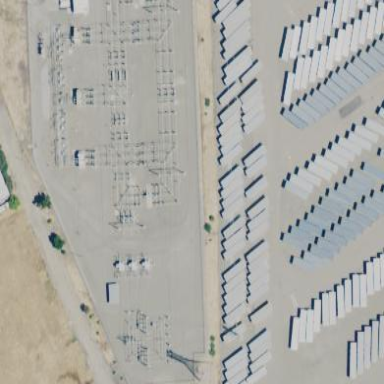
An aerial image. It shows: Power substation.